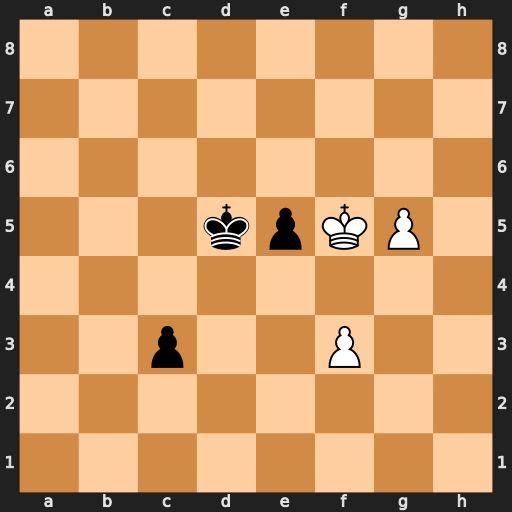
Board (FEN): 8/8/8/3kpKP1/8/2p2P2/8/8
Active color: w
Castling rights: -
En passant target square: -
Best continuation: g6 c2 g7 c1=Q g8=Q+